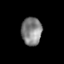
Tissue: skin
Cell type: Epithelial cells
Senescence score: 0.2629
Nuclear area (px): 560
Mean DAPI intensity: 130.752